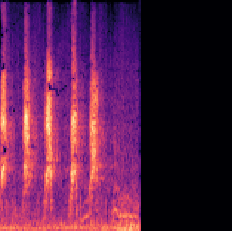
Sound class: Dog